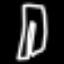
Label: pants